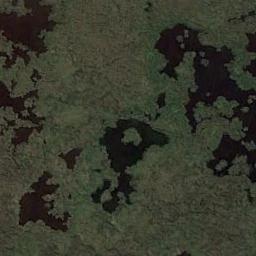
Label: wetland